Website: walmart
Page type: cart
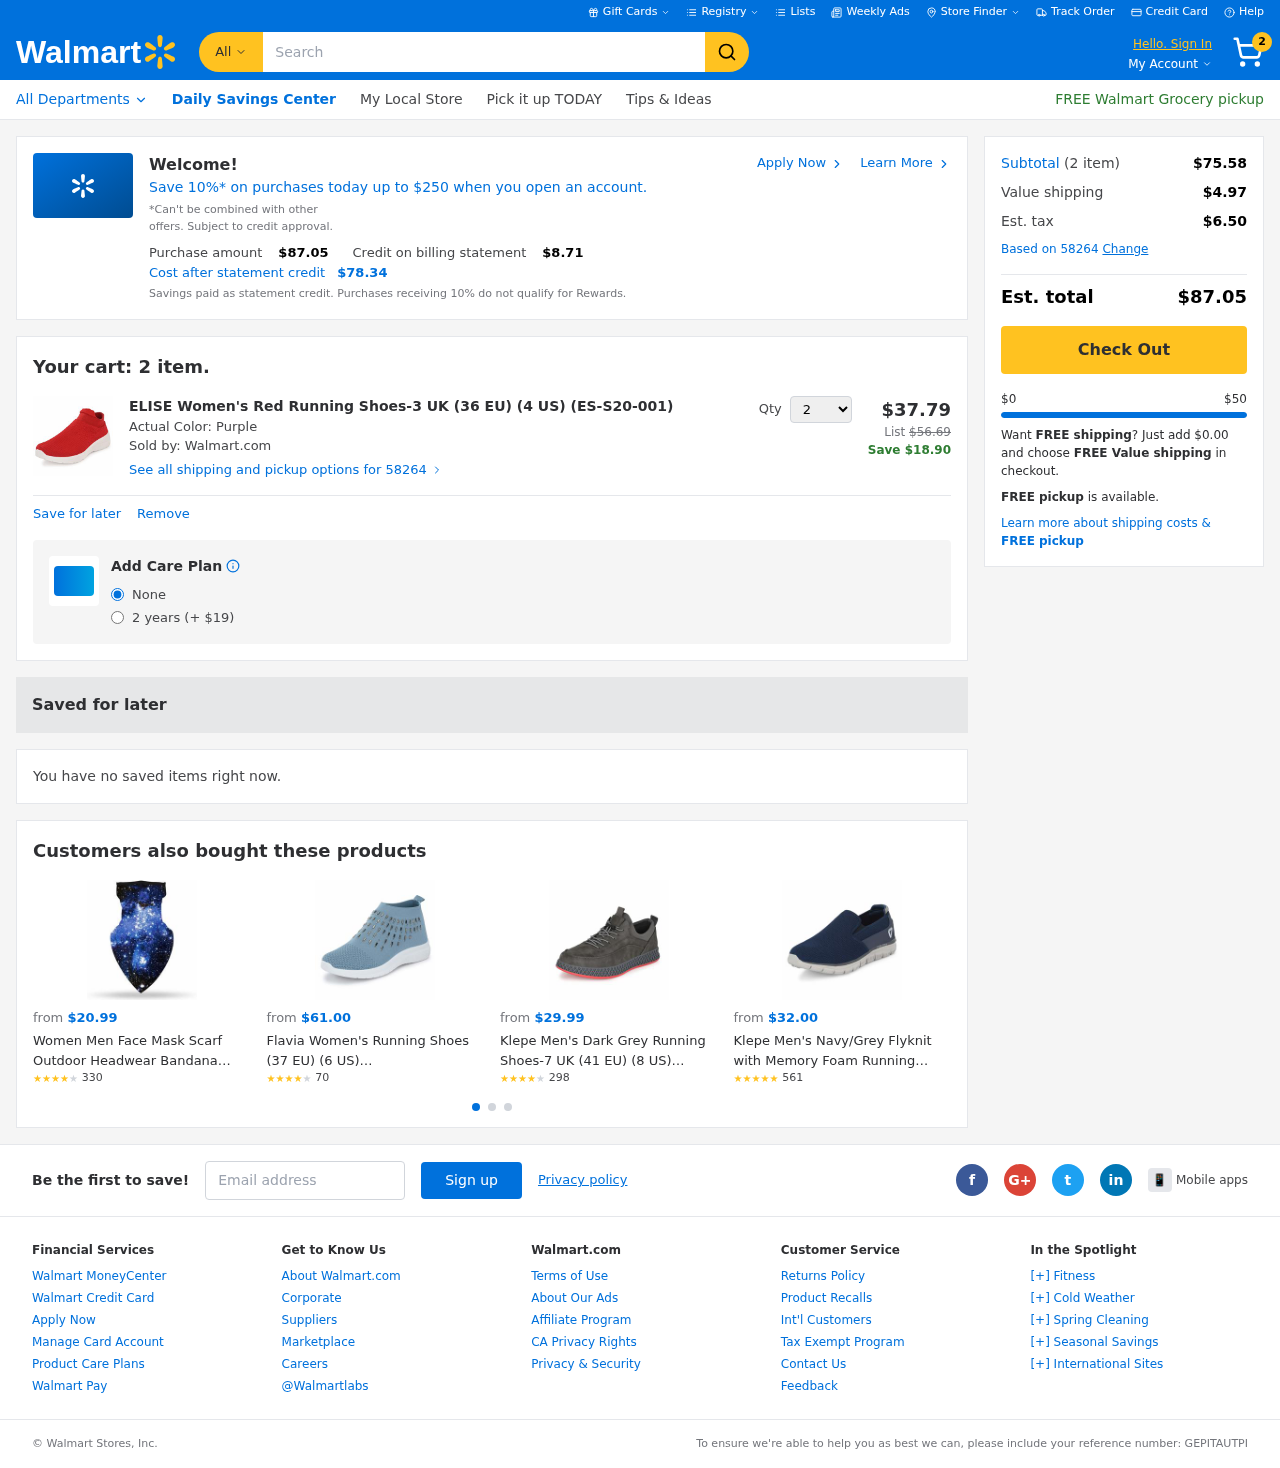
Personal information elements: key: PII_EMAIL
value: james_alvarado@yahoo.com
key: PII_POSTCODE
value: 58264
Product elements: key: PRODUCT1_NAME
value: ELISE Women's Red Running Shoes-3 UK (36 EU) (4 US) (ES-S20-001)
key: PRODUCT1_PRICE
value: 37.79
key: PRODUCT1_QUANTITY
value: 2
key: PRODUCT2_NAME
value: Women Men Face Mask Scarf Outdoor Headwear Bandana Sports Tube UV Face Mask for Workout Yoga Running
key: PRODUCT2_NUM_RATINGS
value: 330
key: PRODUCT2_PRICE
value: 20.99
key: PRODUCT2_RATING
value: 3.5
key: PRODUCT3_NAME
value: Flavia Women's Running Shoes (37 EU) (6 US) (F/HD00641/BLU_L.Blue_5 UK)
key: PRODUCT3_NUM_RATINGS
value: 70
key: PRODUCT3_PRICE
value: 61
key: PRODUCT3_RATING
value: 3.7
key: PRODUCT4_NAME
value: Klepe Men's Dark Grey Running Shoes-7 UK (41 EU) (8 US) (JC031/DKGRY)
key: PRODUCT4_NUM_RATINGS
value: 298
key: PRODUCT4_PRICE
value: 29.99
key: PRODUCT4_RATING
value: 4.4
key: PRODUCT5_NAME
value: Klepe Men's Navy/Grey Flyknit with Memory Foam Running Shoes-7 UK (41 EU) (8 US) (CE-1336/NVYGRY)
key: PRODUCT5_NUM_RATINGS
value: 561
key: PRODUCT5_PRICE
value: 32
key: PRODUCT5_RATING
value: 4.7
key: PRODUCT1_ORIGINAL_PRICE
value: $56.69
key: PRODUCT1_SAVINGS
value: Save $18.90
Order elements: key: ORDER_NUM_ITEMS
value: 2
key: ORDER_TOTAL
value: $87.05
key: PROMO_TOTAL_AFTER_CREDIT
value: $78.34
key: ORDER_SUBTOTAL
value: $75.58
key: ORDER_SHIPPING_COST
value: $4.97
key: ORDER_TAX
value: $6.50
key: FREE_SHIPPING_REMAINING
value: $0.00
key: ORDER_REFERENCE_NUMBER
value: GEPITAUTPI
Search elements: key: HEADER_SEARCH
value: Search
Other elements: key: PROMO_CREDIT
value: $8.71